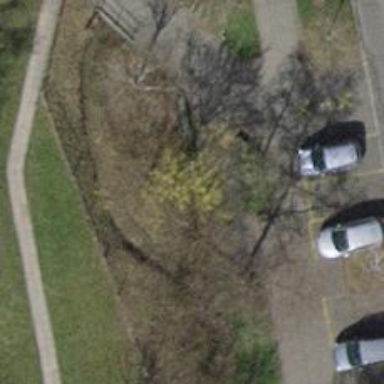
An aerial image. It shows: Bench.